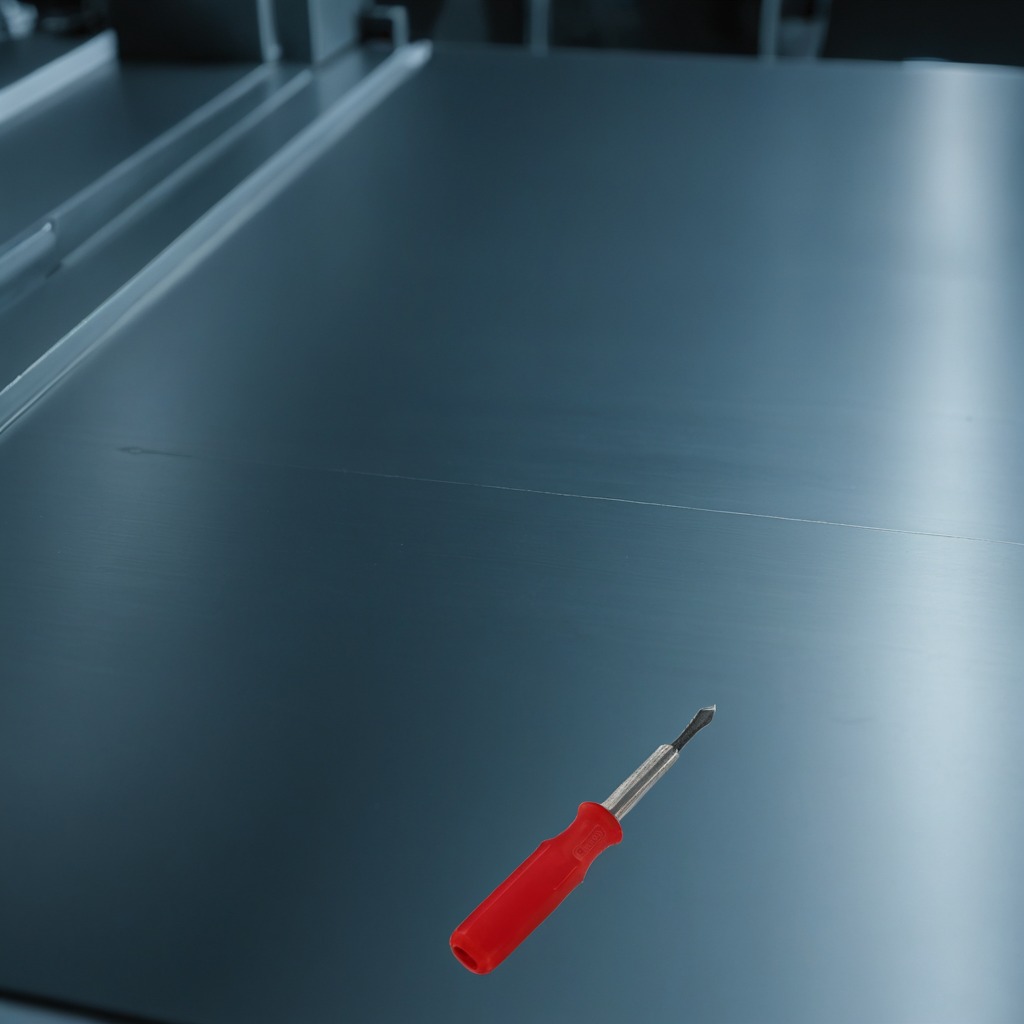
A screwdriver is lying on the metal table in the machine shop under fluorescent lights.